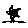
Label: flower